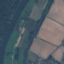
Land use / land cover: River